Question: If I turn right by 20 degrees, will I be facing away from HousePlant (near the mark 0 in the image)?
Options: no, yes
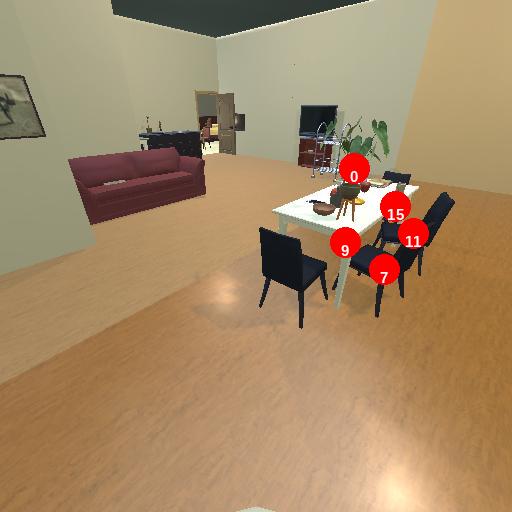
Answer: no